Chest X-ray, PA view. Patient: 20 years old, sex M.
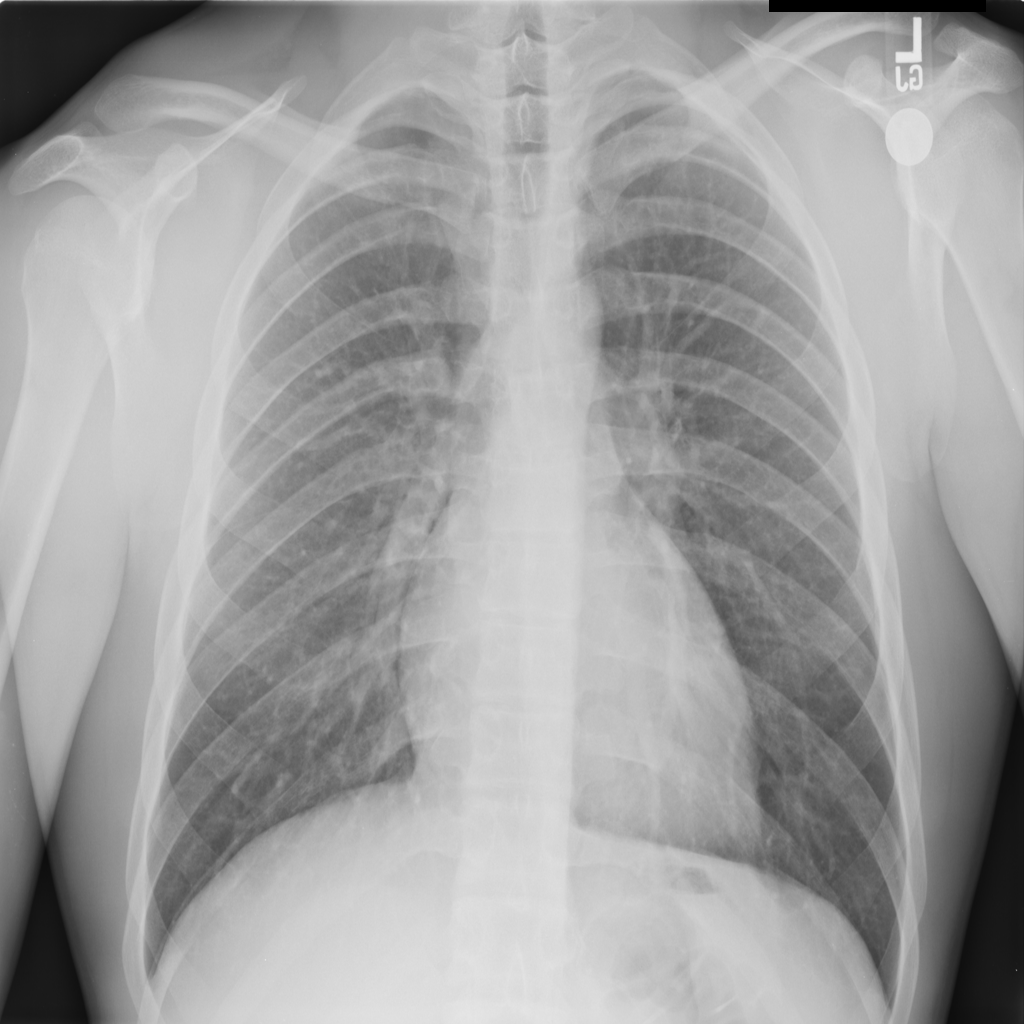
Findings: No Finding